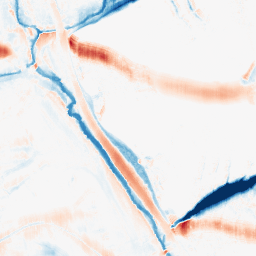
Category: morphological
Decomposition family: morphological_ellipse
Decomposition parameters: operation: average
width: 30
height: 10
Upsampling method: sinc_blackman
Upsampling parameters: scale: 2
kernel_size: 16
Upsampling scale: 2